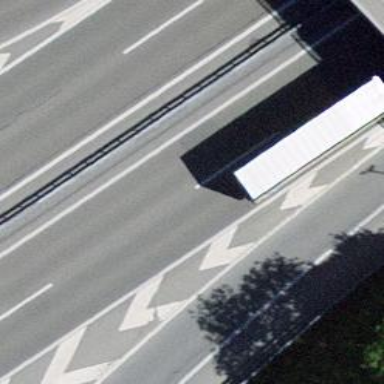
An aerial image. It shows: Asphalt motorway.